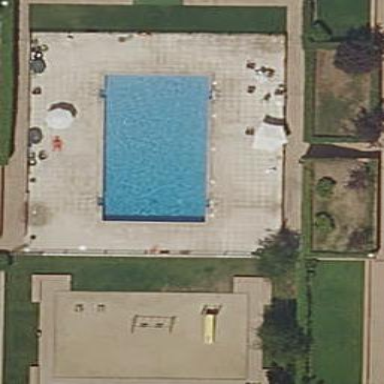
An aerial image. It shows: Swimming pool located in leisure land.